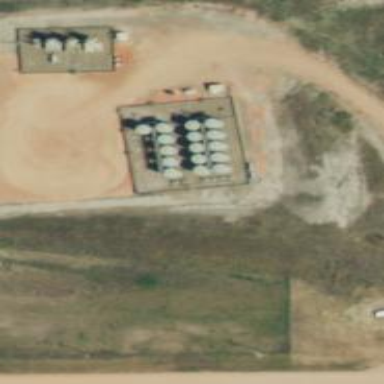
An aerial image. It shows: Storage tank with man-made structure.